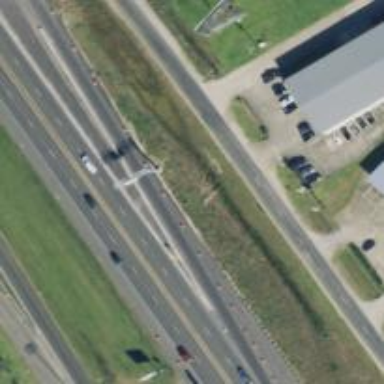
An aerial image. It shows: Tertiary road with frontage road.